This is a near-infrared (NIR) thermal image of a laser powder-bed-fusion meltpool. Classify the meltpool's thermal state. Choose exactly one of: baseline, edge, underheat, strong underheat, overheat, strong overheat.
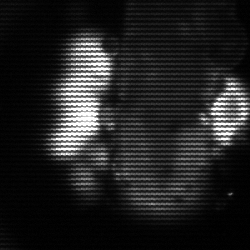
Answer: strong underheat